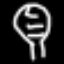
Label: leaf